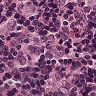
Metastatic tissue present: yes